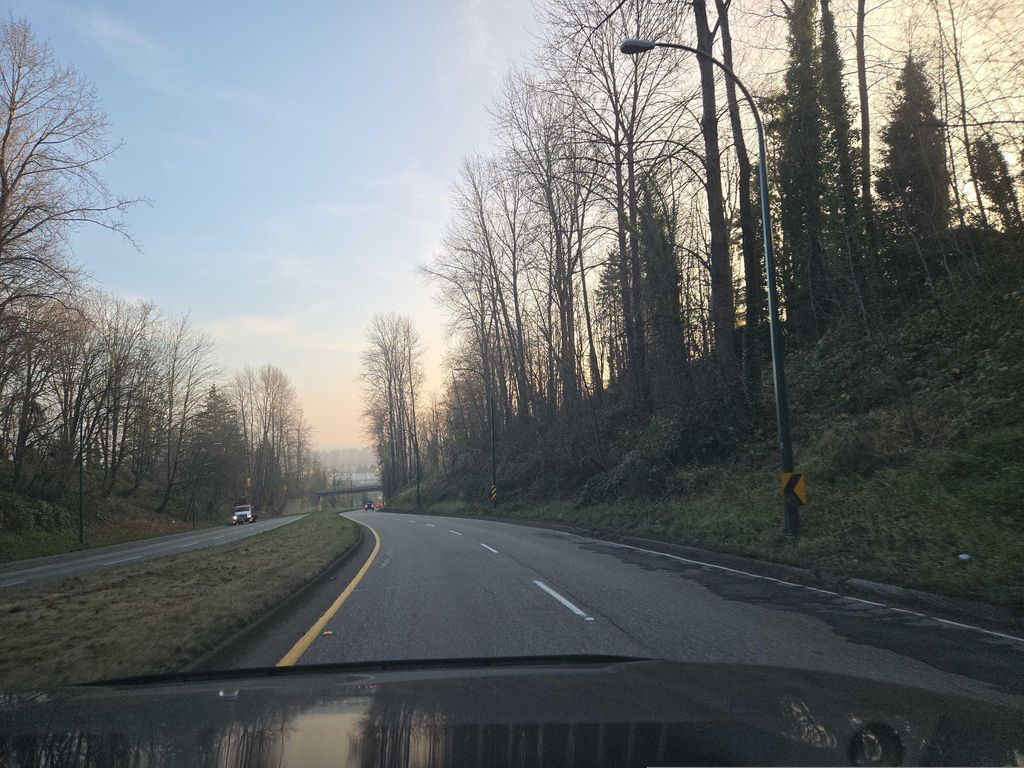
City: vancouver